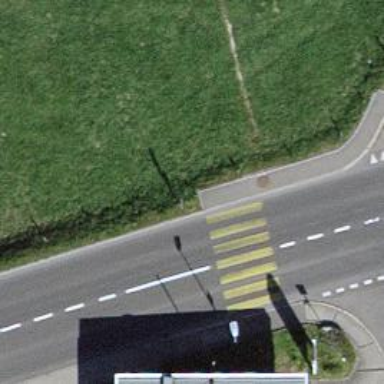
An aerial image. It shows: Uncontrolled zebra crossing with zebra markings.